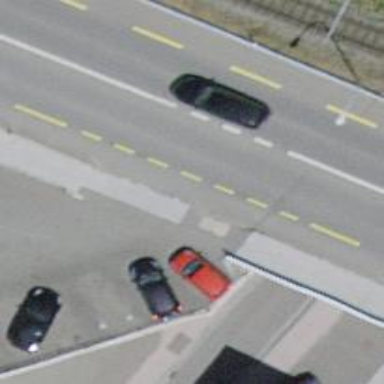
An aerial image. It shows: Primary highway bridge with asphalt surface and designated cycle lane.